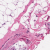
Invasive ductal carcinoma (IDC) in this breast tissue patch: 0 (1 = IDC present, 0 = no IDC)